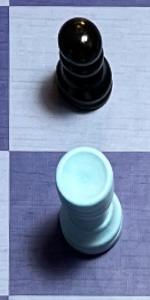
Label: Rook_White